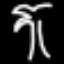
Label: palm tree